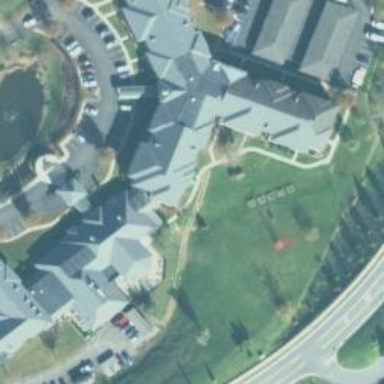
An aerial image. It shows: Retirement home building.